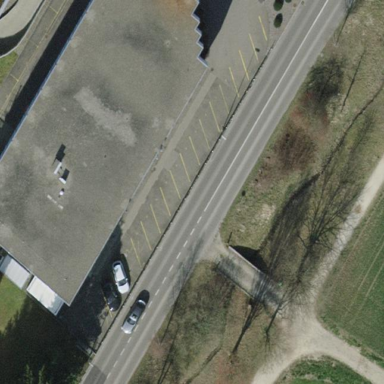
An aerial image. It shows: Industrial building with flat roof.